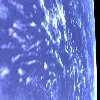
Label: water